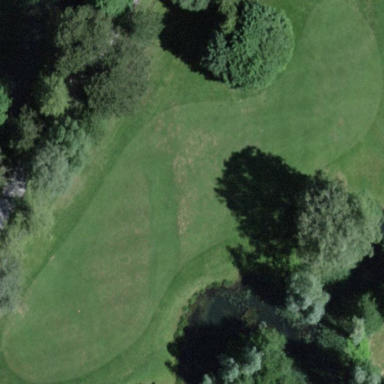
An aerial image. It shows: Grassy area designated as golf fairway.